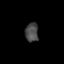
Tissue: prostate
Cell type: T cells
Senescence score: 0.6838
Nuclear area (px): 247
Mean DAPI intensity: 72.696